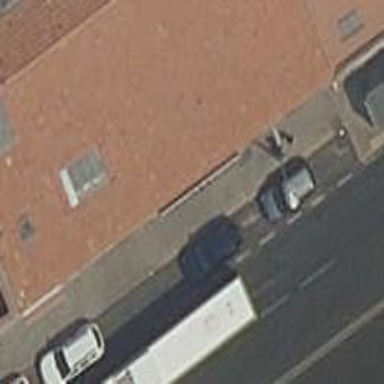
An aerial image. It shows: Car repair shop.